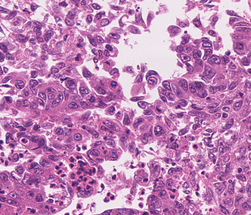
Tumor epithelial tissue: yes
Tumor-associated stroma tissue: no
Normal tissue: no